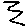
Label: zigzag